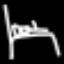
Label: bed